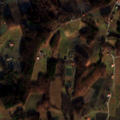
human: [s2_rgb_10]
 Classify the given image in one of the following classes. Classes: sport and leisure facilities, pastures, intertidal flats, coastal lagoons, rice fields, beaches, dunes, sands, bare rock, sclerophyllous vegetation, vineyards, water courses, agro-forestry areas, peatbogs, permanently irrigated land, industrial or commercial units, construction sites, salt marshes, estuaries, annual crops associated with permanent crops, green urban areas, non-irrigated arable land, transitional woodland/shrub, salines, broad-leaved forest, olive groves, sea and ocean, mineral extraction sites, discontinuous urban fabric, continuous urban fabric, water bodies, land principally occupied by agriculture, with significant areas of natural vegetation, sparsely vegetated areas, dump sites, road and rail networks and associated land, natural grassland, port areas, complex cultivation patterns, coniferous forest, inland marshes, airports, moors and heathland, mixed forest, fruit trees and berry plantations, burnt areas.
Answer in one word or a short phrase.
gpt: complex cultivation patterns, land principally occupied by agriculture, with significant areas of natural vegetation, mixed forest